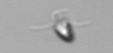
Label: Pyramimonas